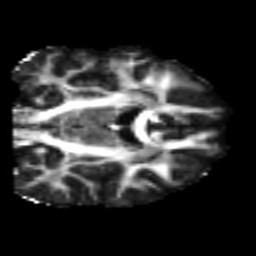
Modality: FA
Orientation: coronal
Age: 21
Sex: female
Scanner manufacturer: siemens
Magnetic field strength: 3 T
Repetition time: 2.3 s
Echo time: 0.085 s